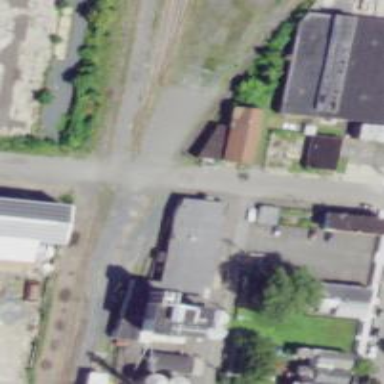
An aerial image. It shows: Level crossing along the railway.